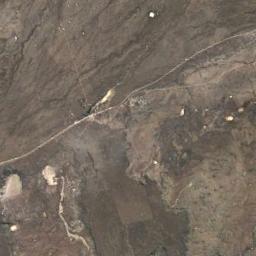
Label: desert